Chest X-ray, AP view. Patient: 60 years old, sex M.
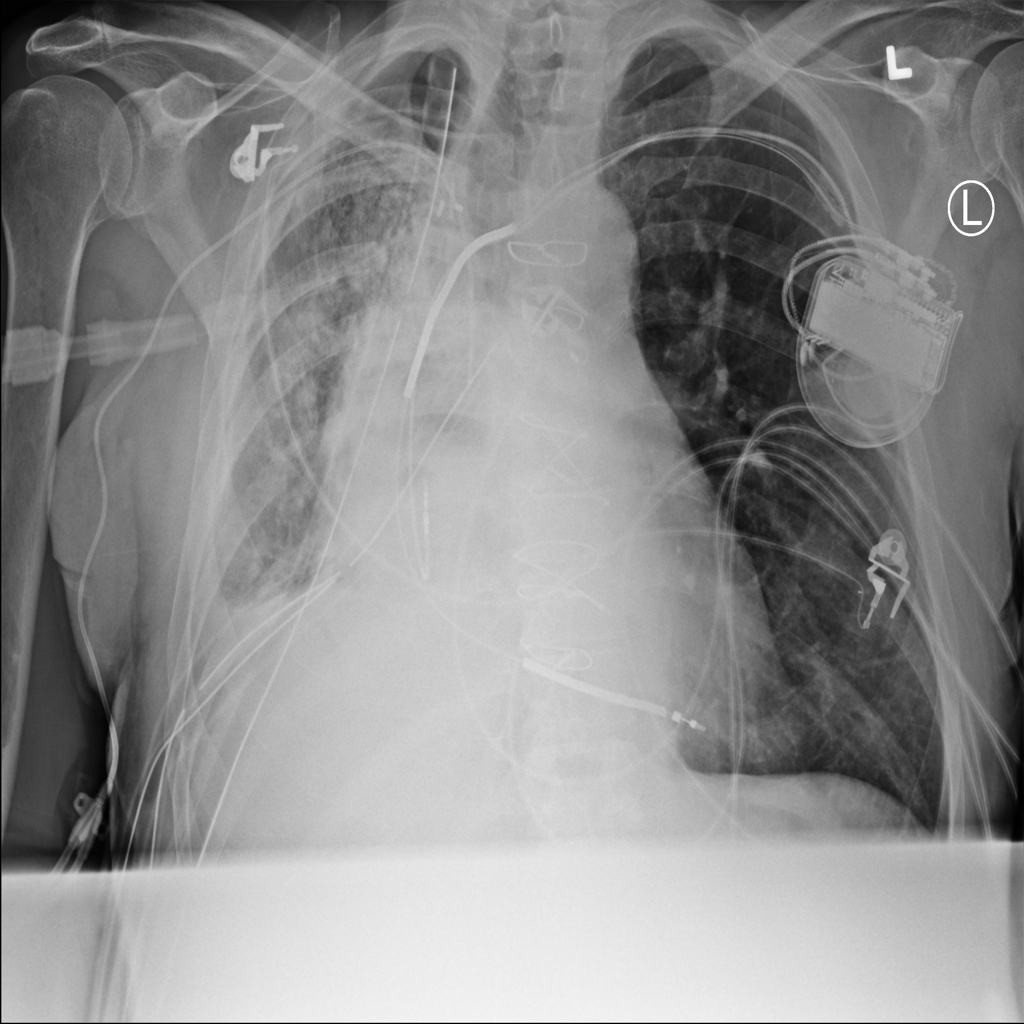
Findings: Pneumothorax